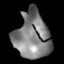
Tissue: lung
Cell type: Epithelial cells
Senescence score: 0.2302
Nuclear area (px): 1596
Mean DAPI intensity: 128.061